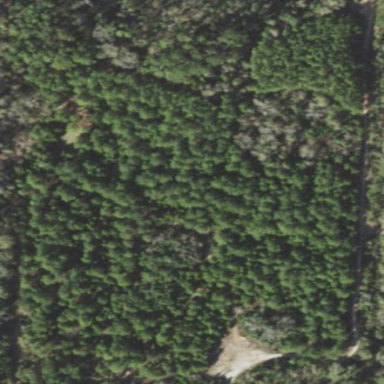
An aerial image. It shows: Woodland with needle-leaved trees.